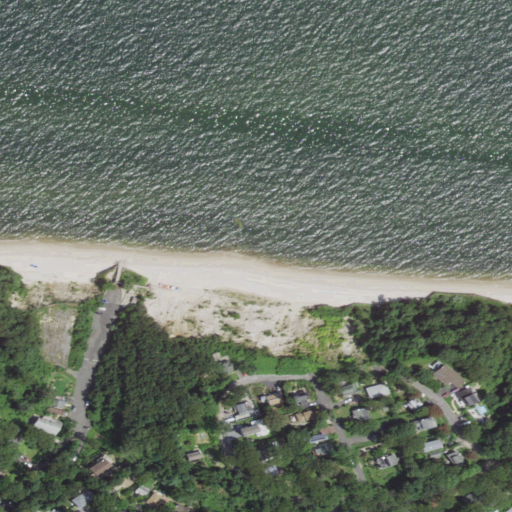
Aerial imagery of beach in New York named North Shore Beach containing open water, medium intensity development, open development, low intensity development, barren land, high intensity development, and mixed forest